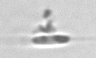
Label: flagellate_morphotype3